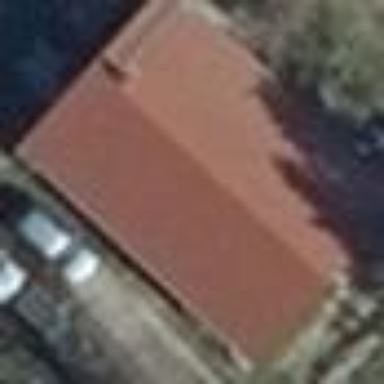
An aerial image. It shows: Residential building.